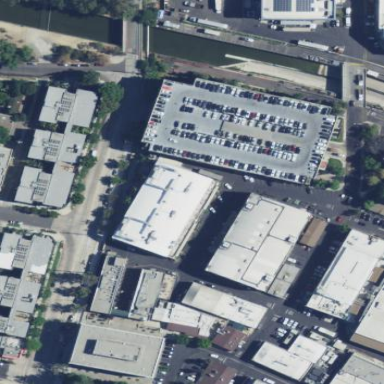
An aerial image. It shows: Industrial building.